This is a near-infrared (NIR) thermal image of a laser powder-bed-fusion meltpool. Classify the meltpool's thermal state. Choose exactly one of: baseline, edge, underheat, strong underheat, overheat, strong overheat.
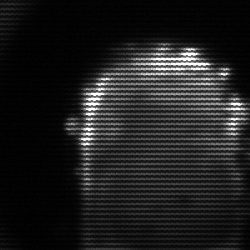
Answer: baseline